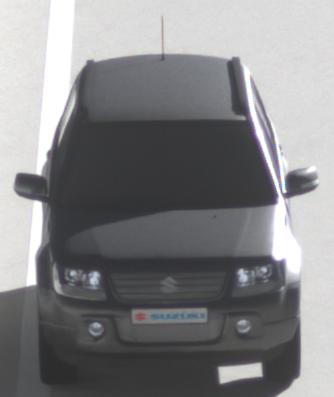
Make: Suzuki
Model: Grand Vitara
Detailed model: Gen. 1 JT
Model produced from: 2009
Model produced until: 2012
Doors: 5
Color: gray
Road condition: dry road
Daytime: morning or afternoon
Contrast: high contrast